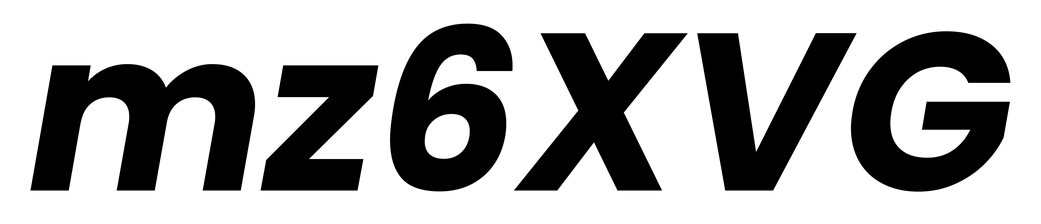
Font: Poppins-BoldItalic